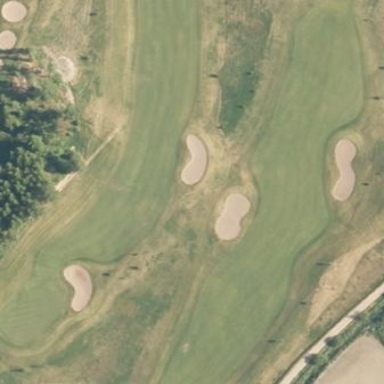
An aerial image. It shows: Grassy area designated as golf fairway.